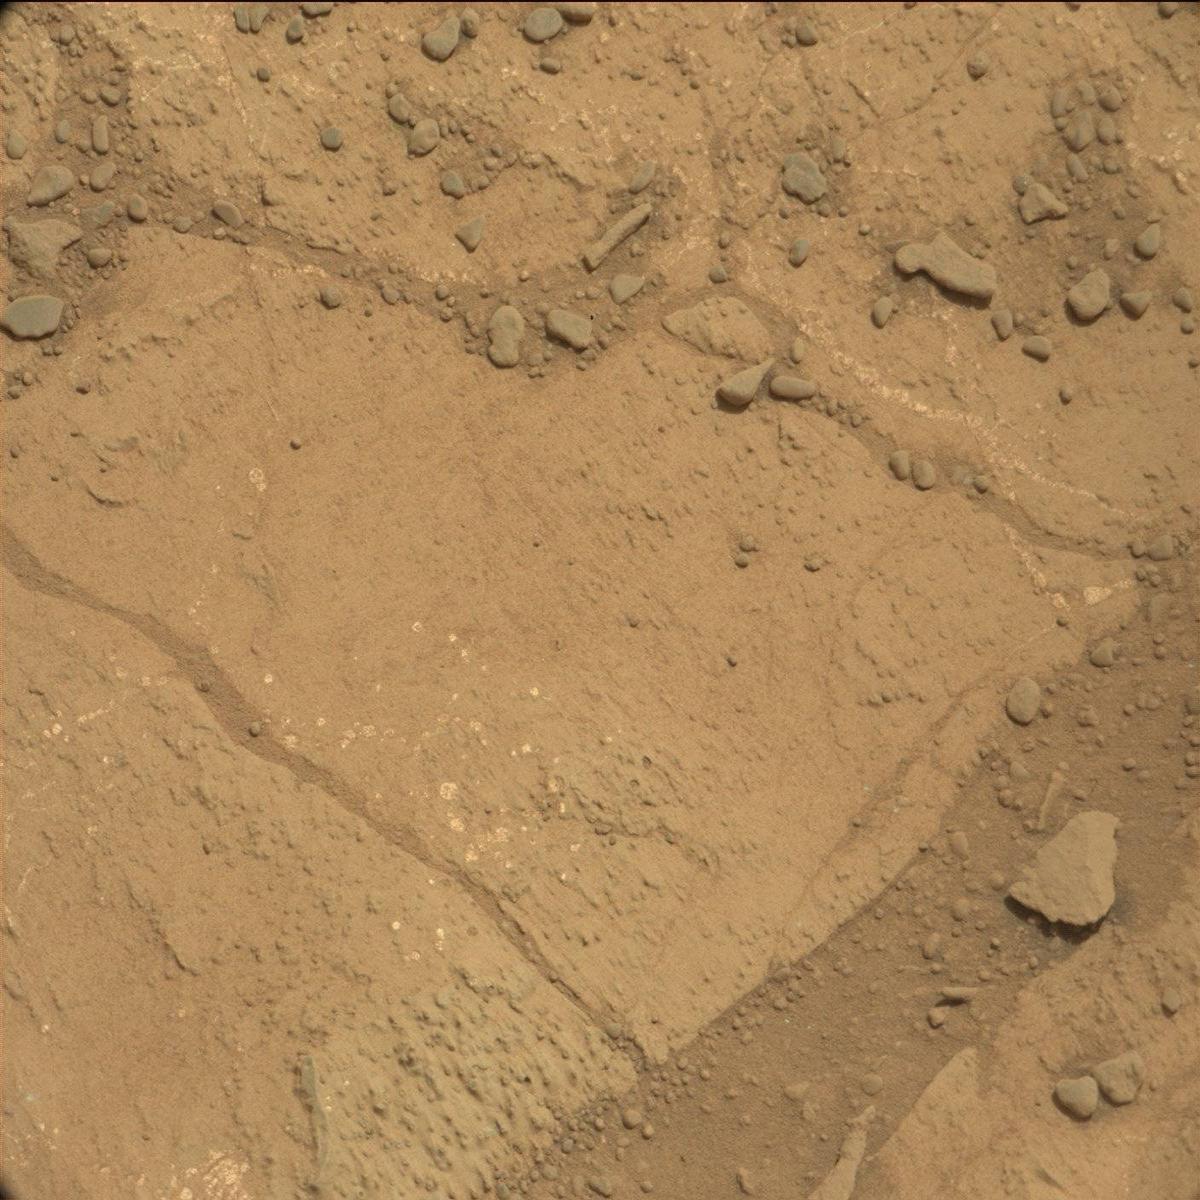
Terrain classes present: Bedrock, Rock, Sand / Soil